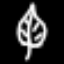
Label: leaf